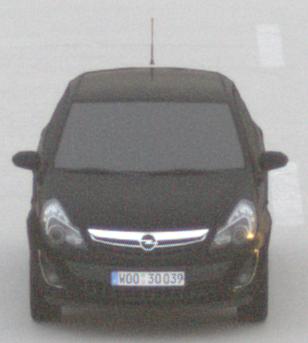
Make: Opel
Model: Corsa 1.2
Detailed model: Corsa (D)
Model produced from: 2011/01
Model produced until: 2014/08
Doors: 3
Color: black
Road condition: dry road
Daytime: sunrise or sunset
Contrast: low contrast